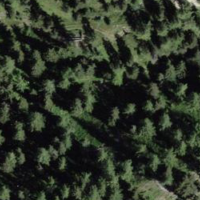
EUNIS habitat code: 43
Species observed at this site:
Juniperus communis